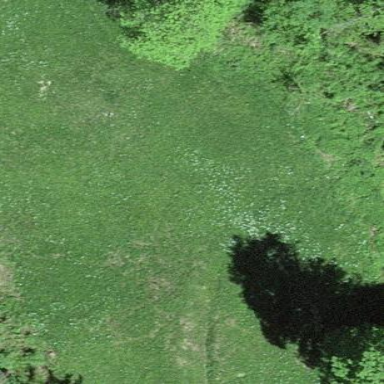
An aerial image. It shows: Area covered with grass.